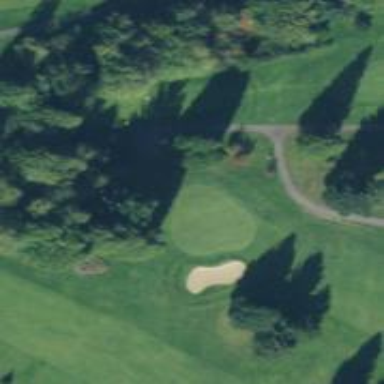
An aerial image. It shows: Path designated for golf carts.